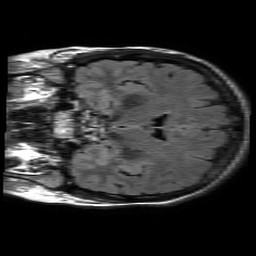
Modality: FLAIR
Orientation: coronal
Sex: female
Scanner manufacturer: philips
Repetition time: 11 s
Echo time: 0.125 s